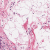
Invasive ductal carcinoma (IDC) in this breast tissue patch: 1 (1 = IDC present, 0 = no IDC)